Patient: sex M, age 62
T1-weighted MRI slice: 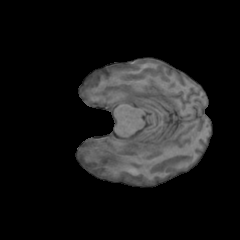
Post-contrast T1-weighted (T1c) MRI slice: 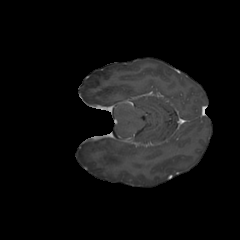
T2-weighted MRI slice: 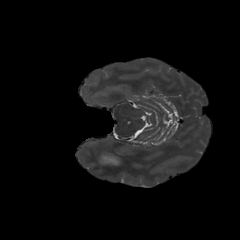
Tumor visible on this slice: yes
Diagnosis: Glioblastoma, IDH-wildtype
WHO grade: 4